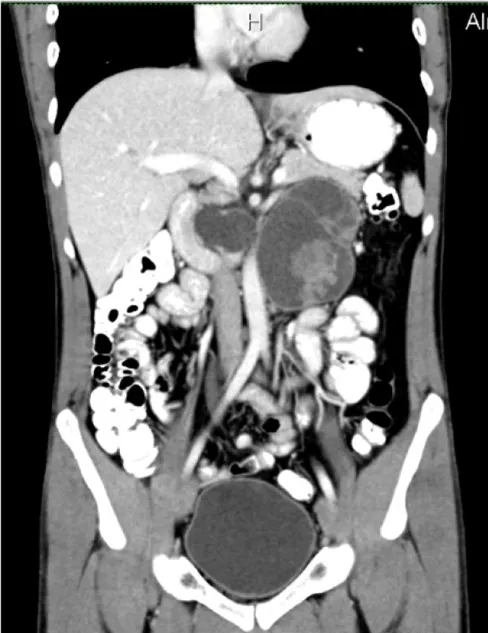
B) Coronal section demonstrates the cystic lesion with IV contrast.
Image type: radiology (ct)